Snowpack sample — Rabbit Ears Pass, Jackson County, Colorado, USA (12/17/25, 1:08 PM MST)
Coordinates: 40.387, -106.625
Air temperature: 34 °F
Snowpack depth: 46 cm
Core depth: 10 cm
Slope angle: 6°, slope face: 165°
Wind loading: medium
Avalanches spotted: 0
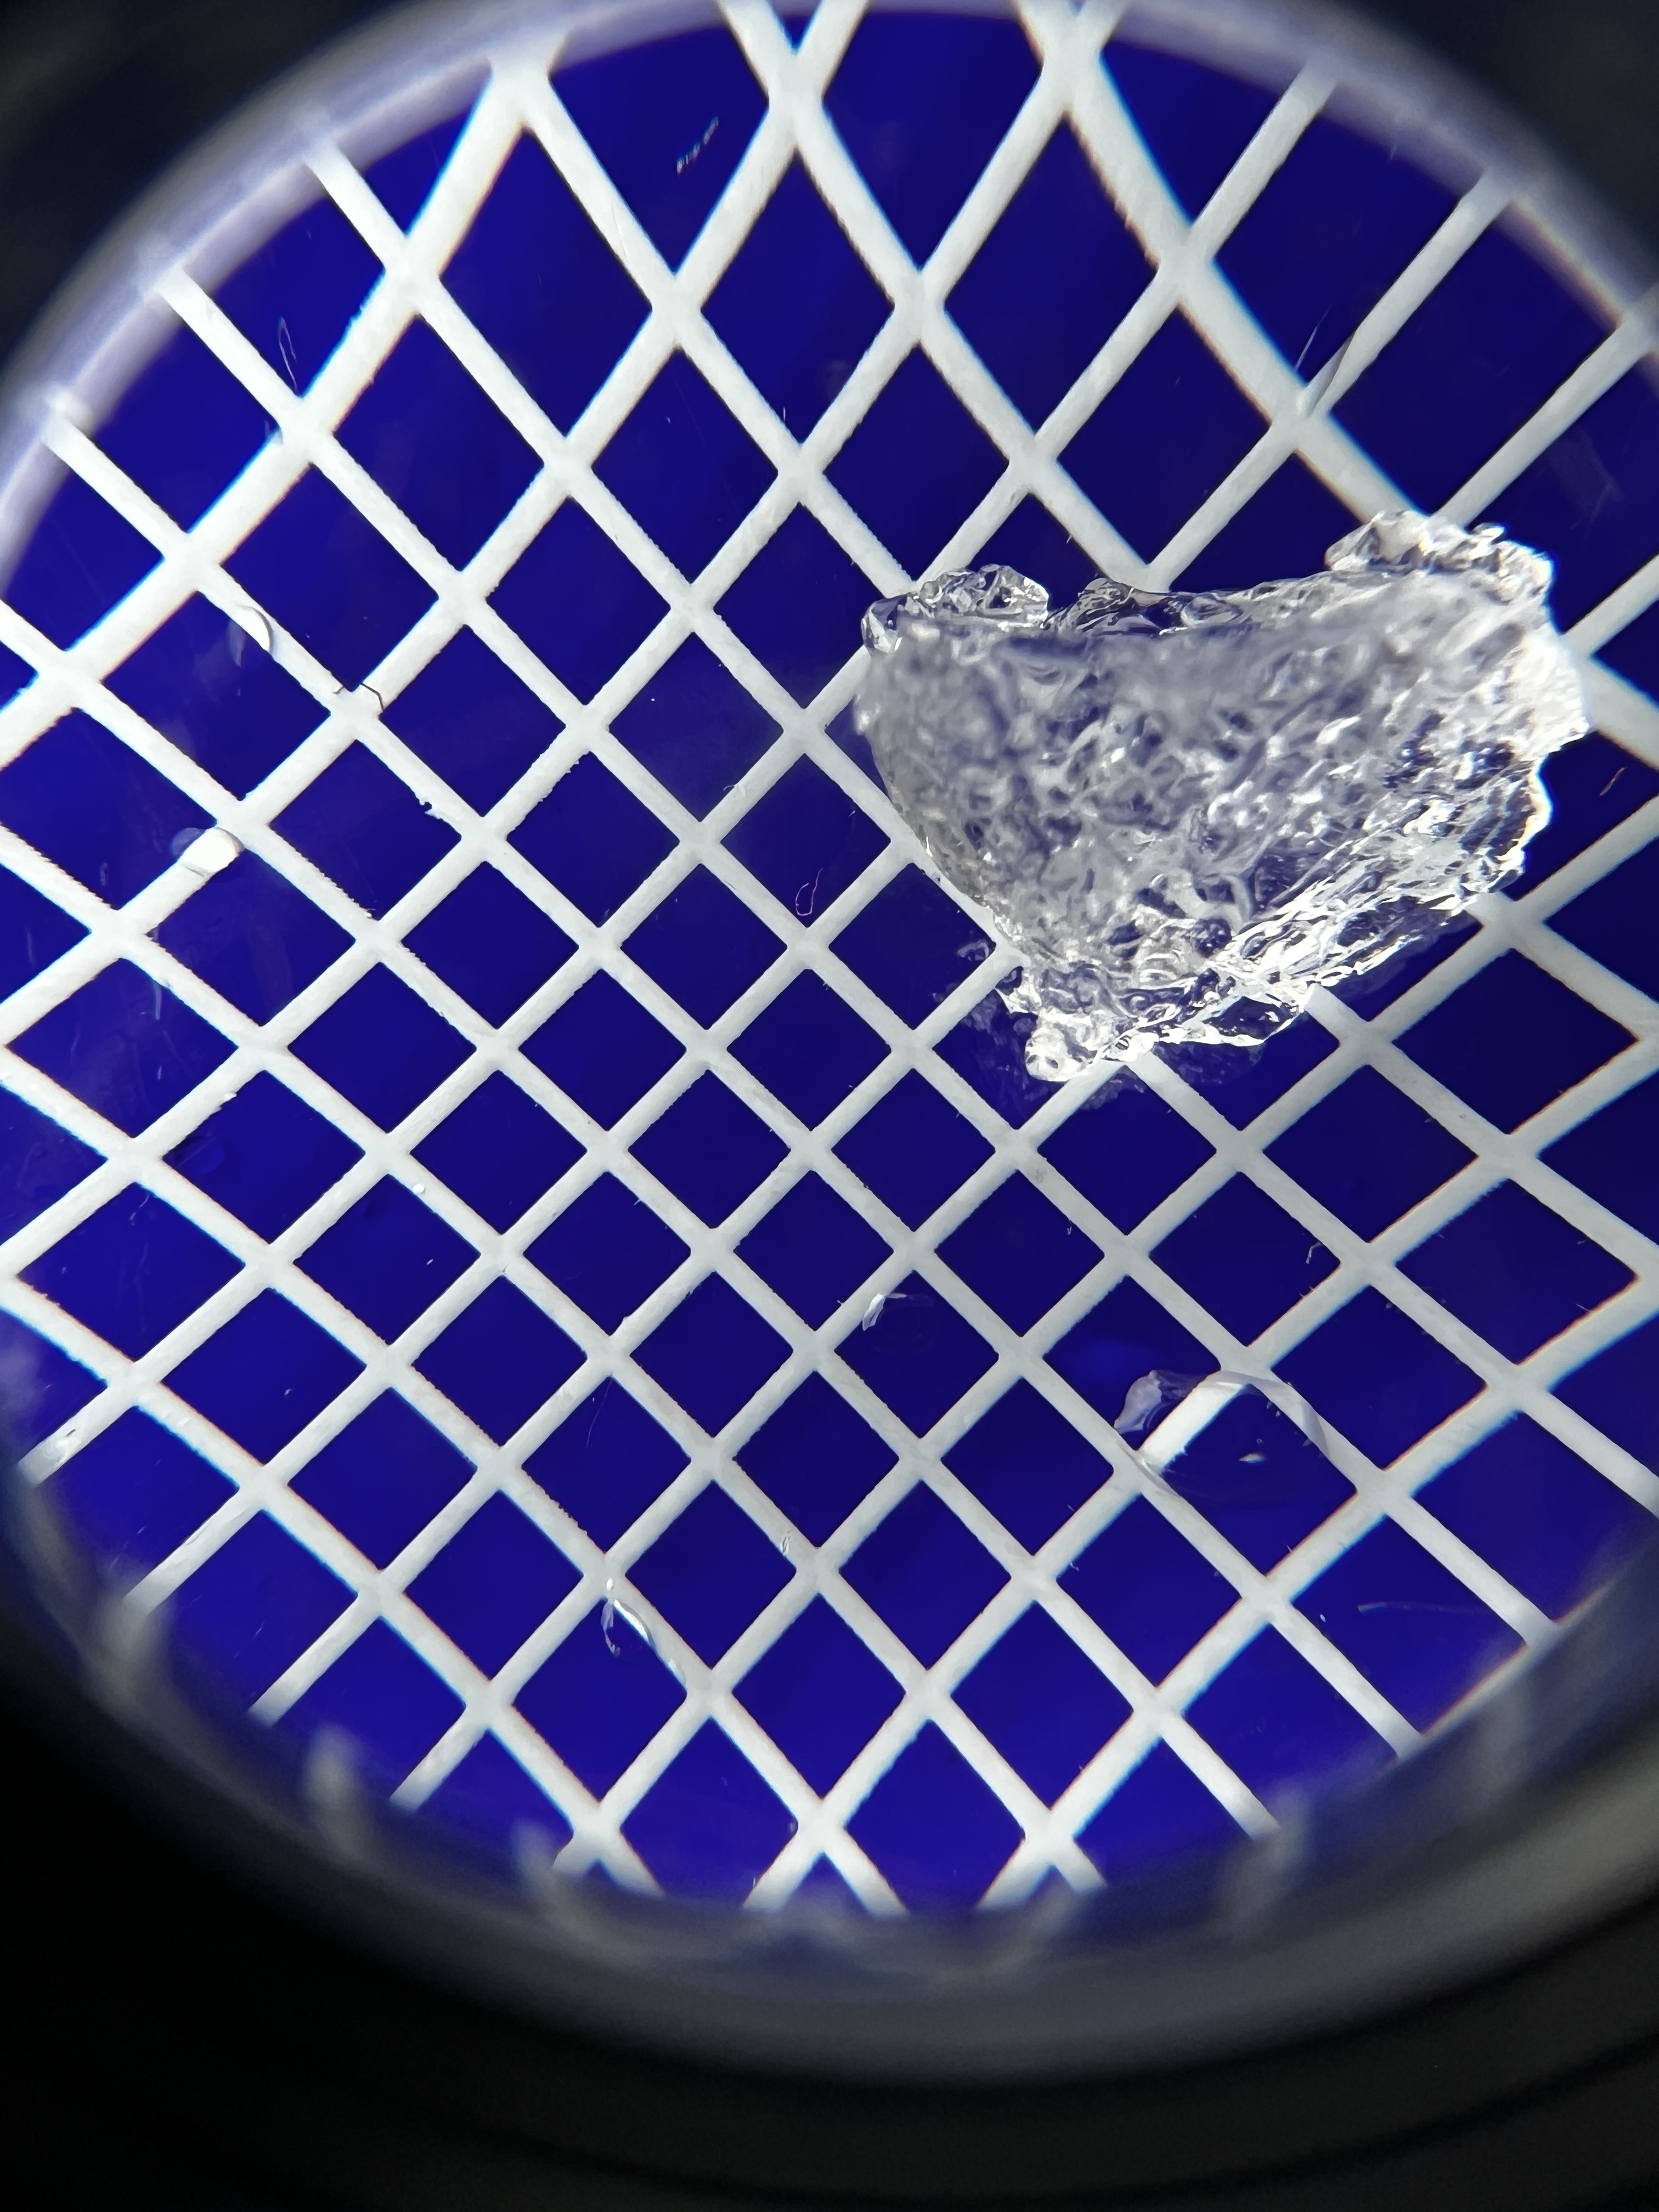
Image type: magnified_profile
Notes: No avalanches spotted nearby, although collected in a meadowy area with minimal risk on this face of the pass.